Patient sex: M
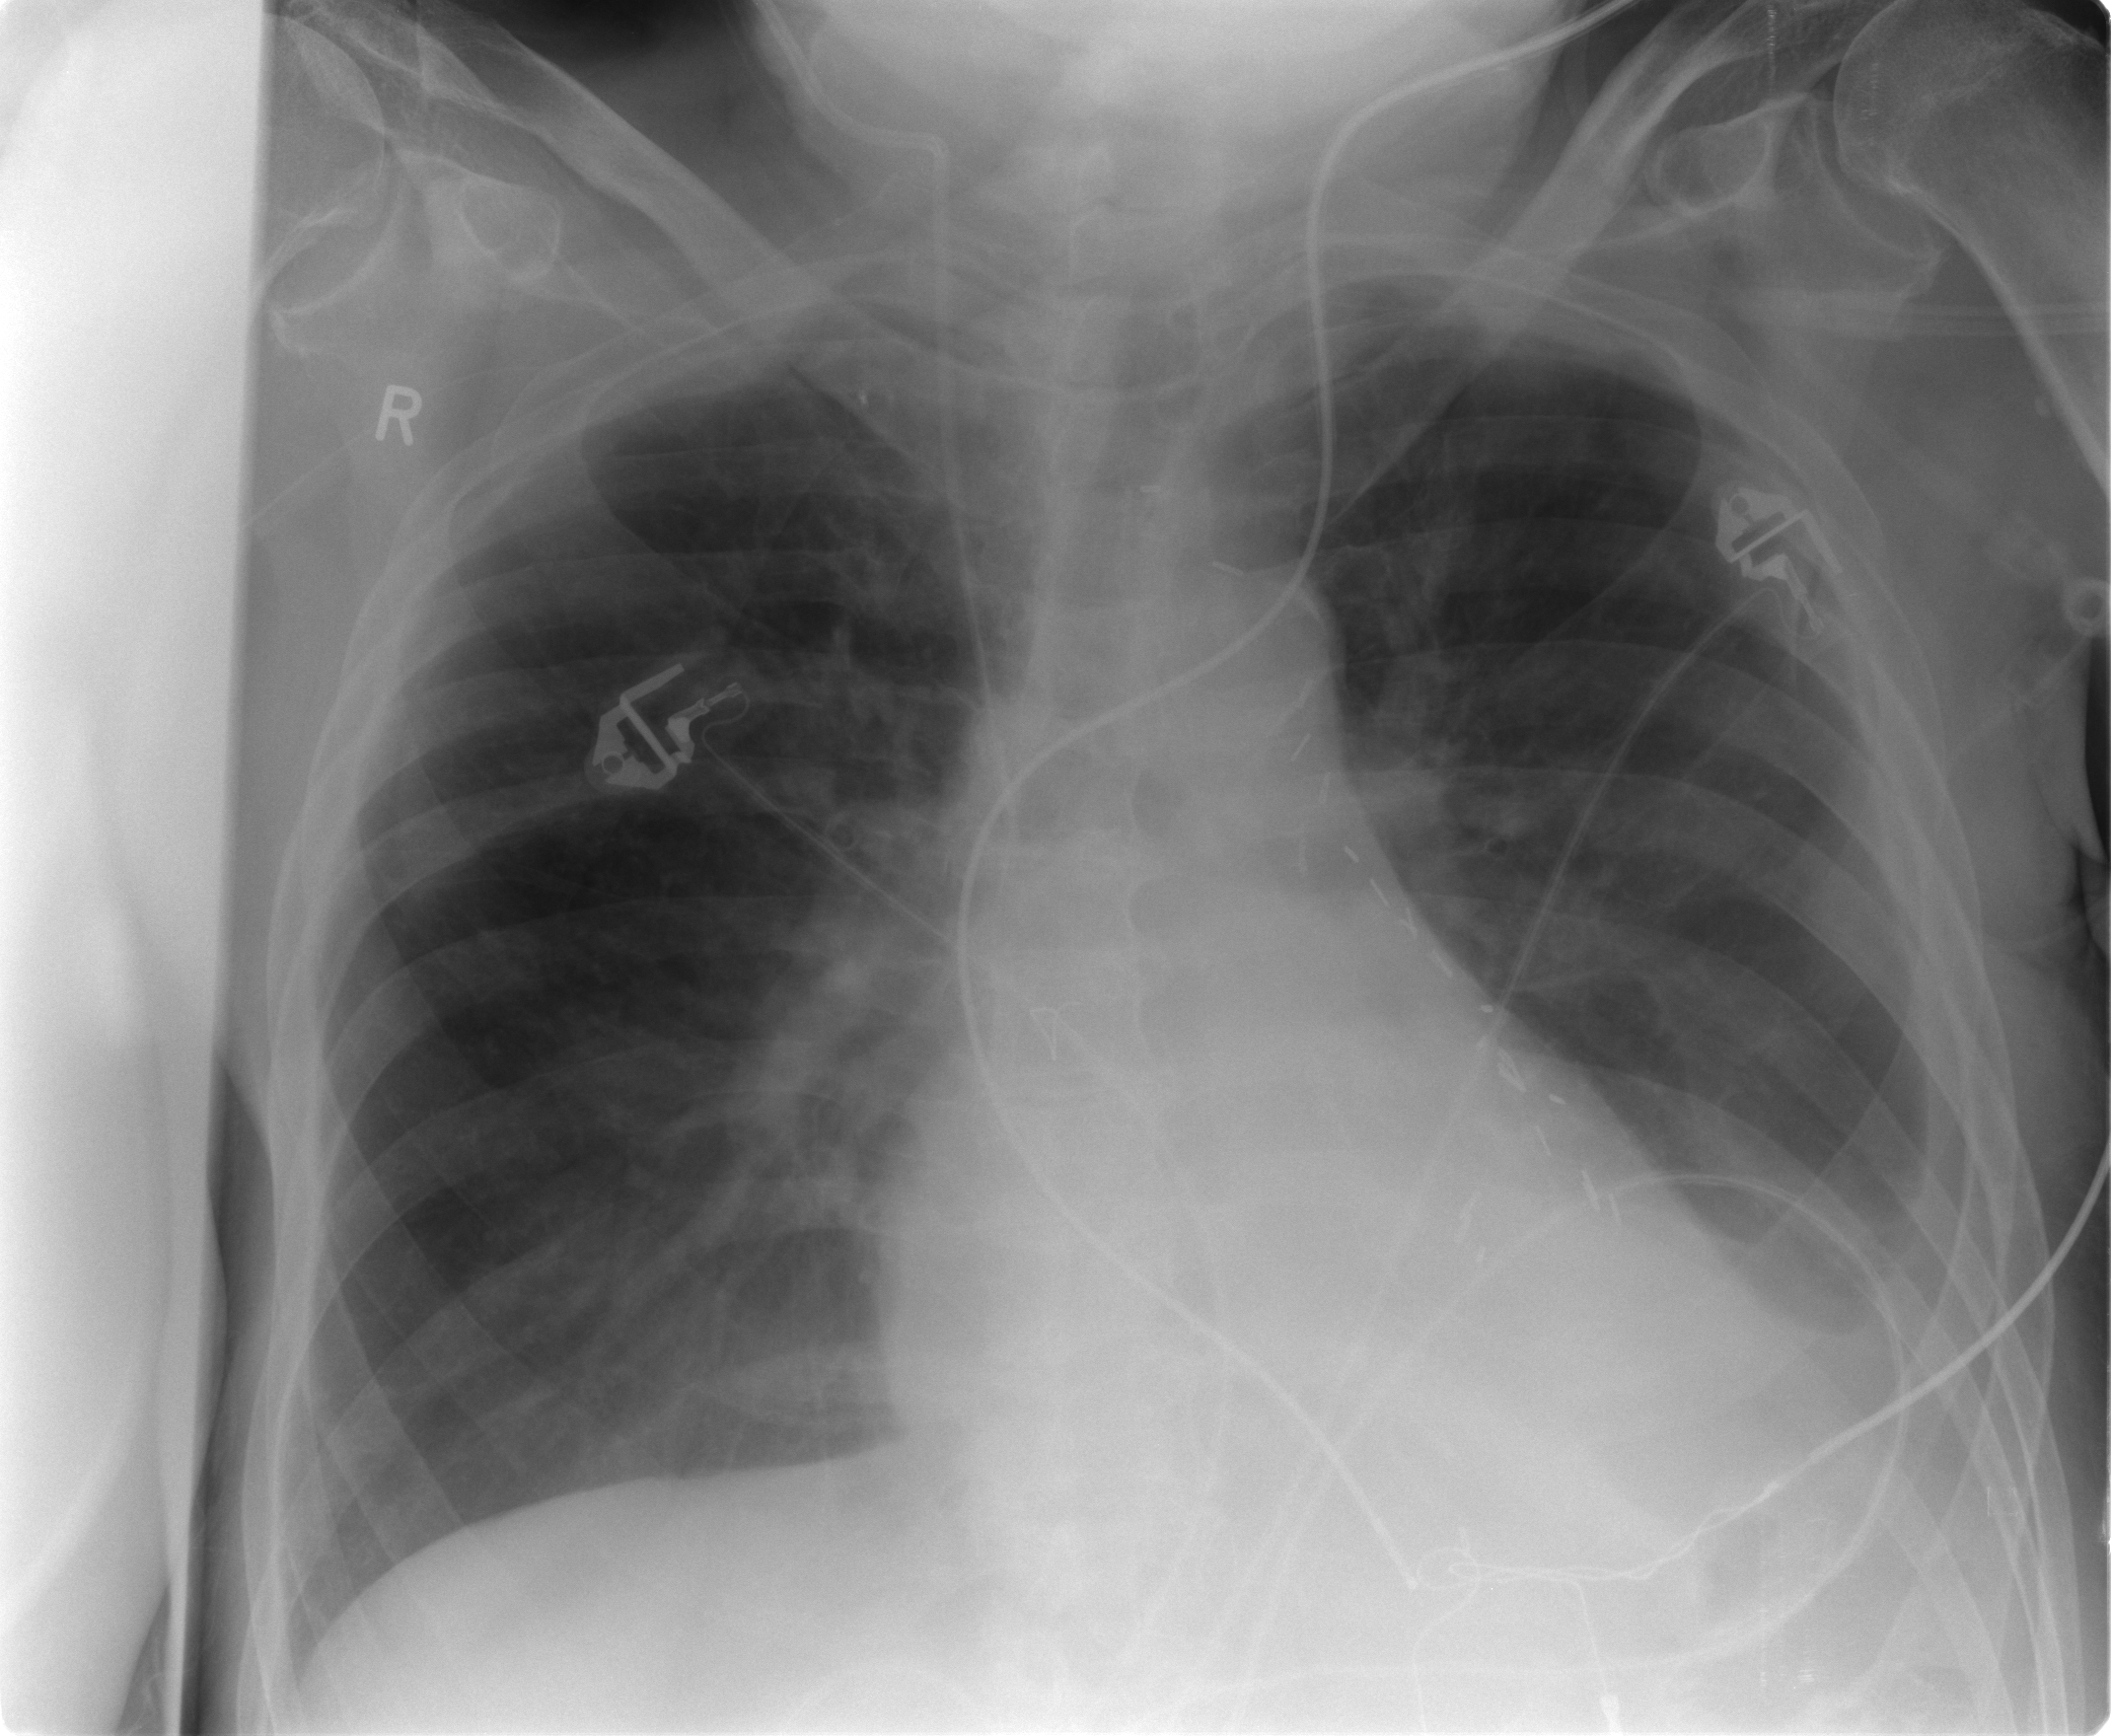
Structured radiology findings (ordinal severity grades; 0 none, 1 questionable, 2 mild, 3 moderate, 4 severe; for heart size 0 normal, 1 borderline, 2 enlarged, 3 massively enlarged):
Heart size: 0
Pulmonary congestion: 0
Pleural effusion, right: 0
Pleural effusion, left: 2
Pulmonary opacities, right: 0
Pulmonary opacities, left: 0
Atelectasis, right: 0
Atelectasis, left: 2